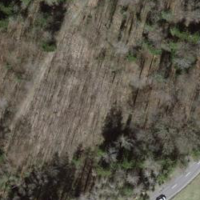
EUNIS habitat code: 41
Species observed at this site:
Lamium galeobdolon